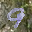
Label: 9